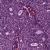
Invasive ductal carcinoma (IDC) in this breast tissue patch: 1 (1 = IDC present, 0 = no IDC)